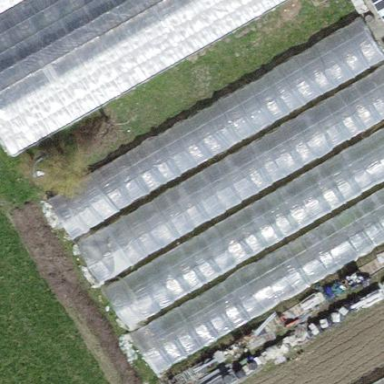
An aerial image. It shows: Pollytunnel greenhouse.